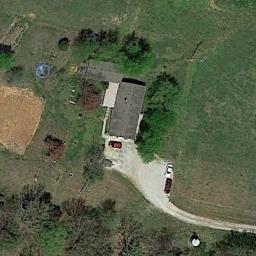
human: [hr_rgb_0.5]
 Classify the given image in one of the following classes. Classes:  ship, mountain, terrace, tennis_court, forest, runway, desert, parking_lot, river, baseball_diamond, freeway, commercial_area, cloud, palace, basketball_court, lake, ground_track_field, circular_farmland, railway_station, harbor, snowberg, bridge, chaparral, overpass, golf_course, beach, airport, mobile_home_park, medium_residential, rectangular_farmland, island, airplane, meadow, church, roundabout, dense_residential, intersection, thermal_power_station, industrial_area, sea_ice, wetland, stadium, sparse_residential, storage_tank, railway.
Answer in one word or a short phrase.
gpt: sparse_residential